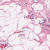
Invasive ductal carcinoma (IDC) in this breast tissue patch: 0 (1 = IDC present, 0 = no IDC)